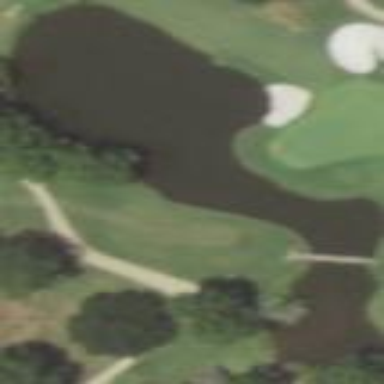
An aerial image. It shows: Water hazard on golf course. The hazard is natural water feature.